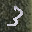
Label: 3